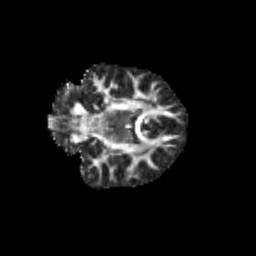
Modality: FA
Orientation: coronal
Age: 11
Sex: female
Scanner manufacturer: siemens
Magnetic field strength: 3 T
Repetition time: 3.8 s
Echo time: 0.07 s